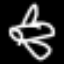
Label: airplane